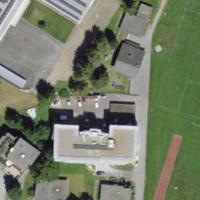
EUNIS habitat code: 54
Species observed at this site:
Corvus corone
Chloris chloris
Fringilla coelebs
Turdus viscivorus
Ptyonoprogne rupestris
Spinus spinus
Carduelis carduelis
Turdus merula
Parus major
Turdus pilaris
Pica pica
Oxalis acetosella
Pyrrhocorax graculus
Picus viridis
Motacilla alba